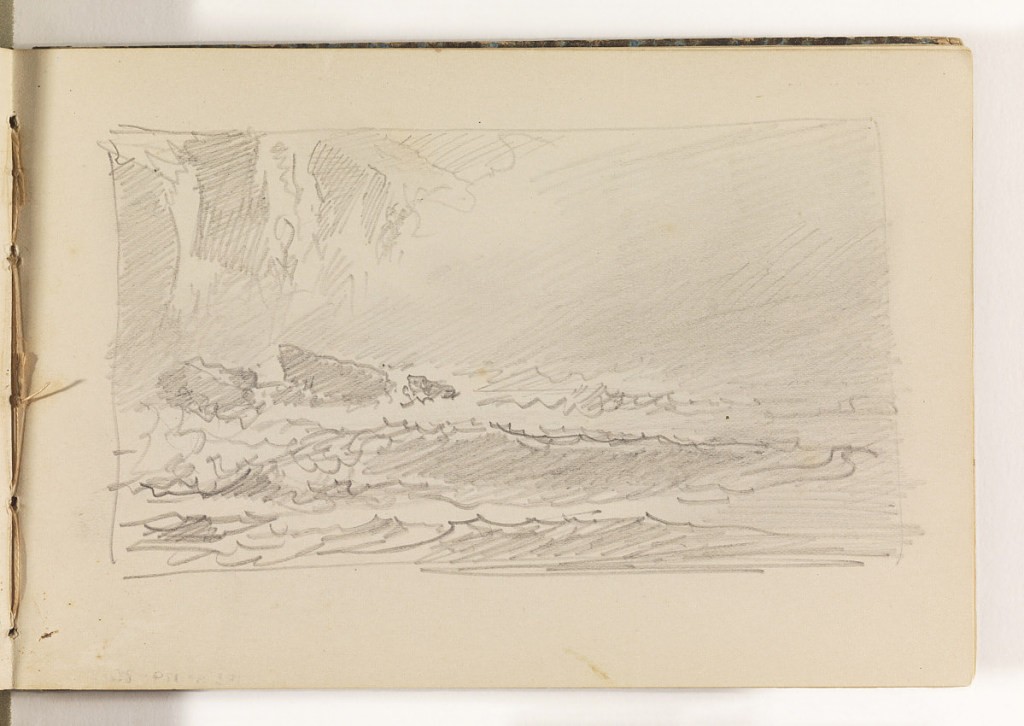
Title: Waves Breaking on Rocks with Cliffs and Possible Fog
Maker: William Trost Richards, American, 1833–1905
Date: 1870–85
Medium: Graphite on cream wove paper, bound
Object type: Sketchbook folio
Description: Rough waves crash against three rocks in left middleground. In left background, tall, lightly-sketched cliffs fade out at the right, possibly into a fog bank.